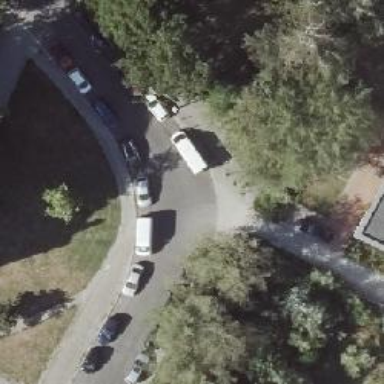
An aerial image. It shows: Residential road with asphalt surface. There is on-street parallel parking on both sides of the road.